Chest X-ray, AP view. Patient: 52 years old, sex M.
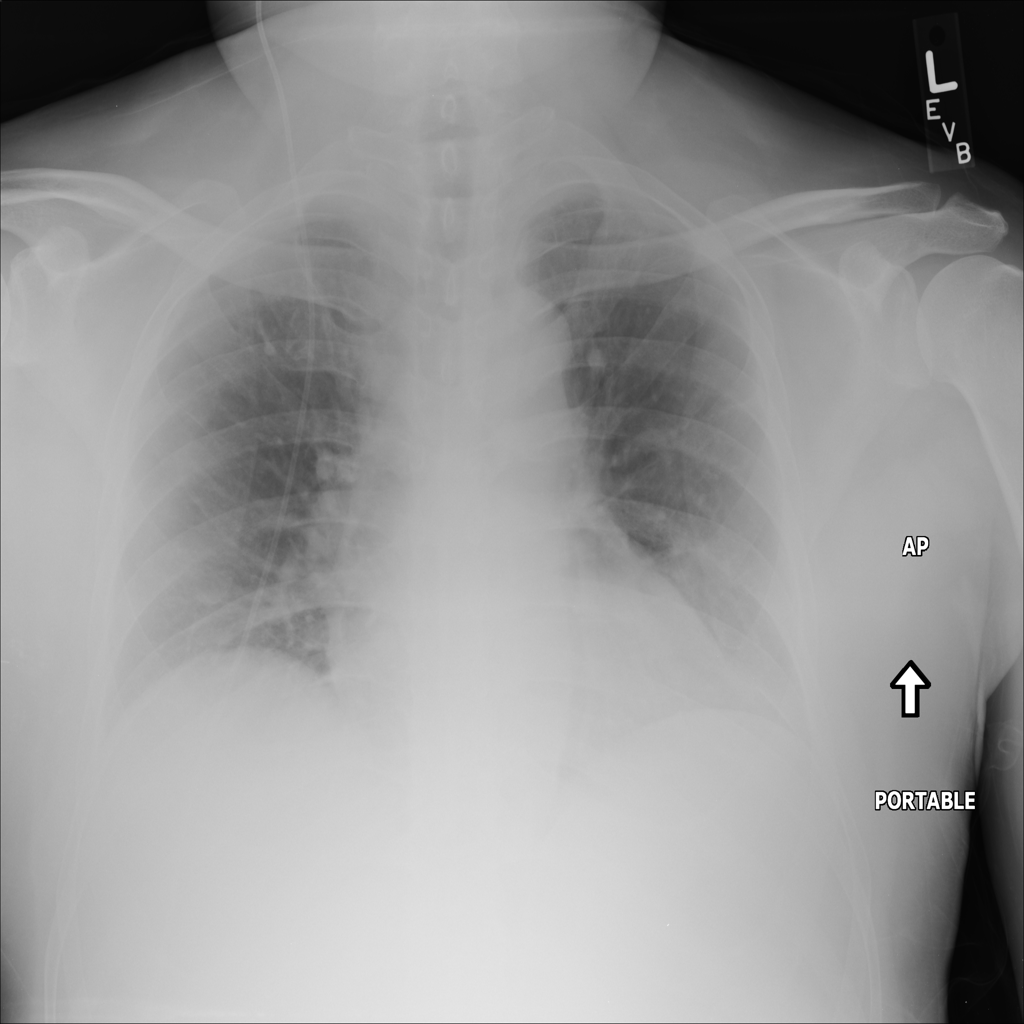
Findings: Effusion, Infiltration